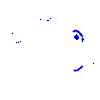
Particle: electron